Aerial crown-view tile of a tropical tree (Barro Colorado Island, Panama), acquired 20241112:
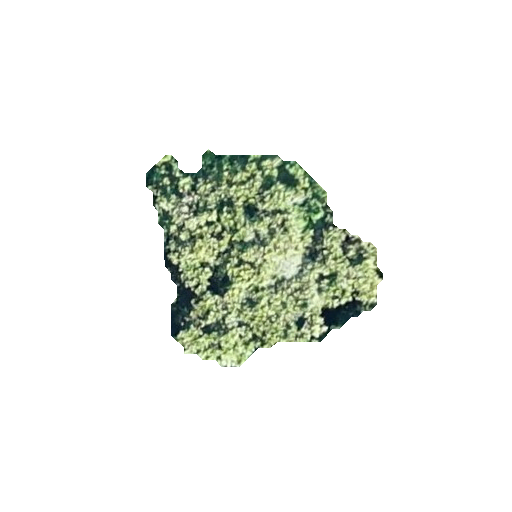
Species: Anacardium excelsum
GBIF accepted scientific name: Anacardium excelsum
Crown area: 53.64 m²